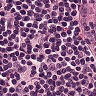
Metastatic tissue present: no